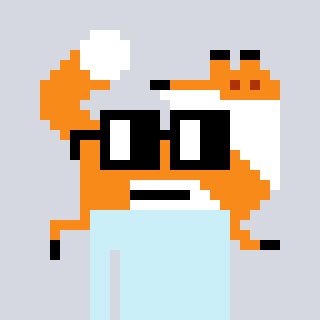
a pixel art character with square black glasses, a fox-shaped head and a purple-colored body on a cool background